Question: I wish to display the results of a database query in my view whilst giving each row a unique ID.
My model is:
'''
function get_load_lines($ordernumber)
{
$this->db->select('product,pricepercube,qty,linecost,linediscount,cubicvolume,bundles,treated,autospread');
$this->db->from('Customer_Order_Lines');
$this->db->where('CustomerOrderID',$ordernumber);
$q = $this->db->get();
if($q->num_rows() > 0)
{
return $q->row_array();
}
}
'''
My controller is:
'''
function edit_order_lines()
{
$data = array(
'ordernumber' =>$this->input->post('ordernumber'),
'customer' =>$this->input->post('customer'),
'loadlines' => $this->sales_model->get_load_lines($this->input->post('ordernumber'))
);
$this->load->view('sales/edit_order_lines',$data);
}
'''
As mentioned I want to display each of these rows in my view.
So I use this code in my view:
'''
<table>
<?php
$i=1;
foreach ($loadlines as $row)
{
echo "<tr>";
echo "<td>".$i."</td>";
echo "<td>".$row['product']."</td>";
echo "<td>".$row['pricepercube']."</td>";
echo "<td>".$row['qty']."</td>";
echo "</tr>";
$i++;
}
?>
</table>
'''
This does not have the intended result. '$i' increments for each array entry, not each array line.
Any advice on the best way to display this data?
So if 3 rows the below is required:

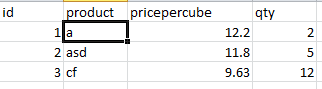
Answer: In your model, try returning a 'result_array', rather than a 'row_array':
'''
return $q->result_array();
'''
If more than one result exists, will return all of the results, whereas will only return one. CodeIgniter's <URL>.
You could also make your at little bit tidier, by incrementing '$i' like this:
'''
$i=1;
foreach ($loadlines as $row)
{
echo "<tr>";
echo "<td>".$i++."</td>";
echo "<td>".$row['product']."</td>";
echo "<td>".$row['pricepercube']."</td>";
echo "<td>".$row['qty']."</td>";
echo "</tr>";
}
'''